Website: macys
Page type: customer-info-address
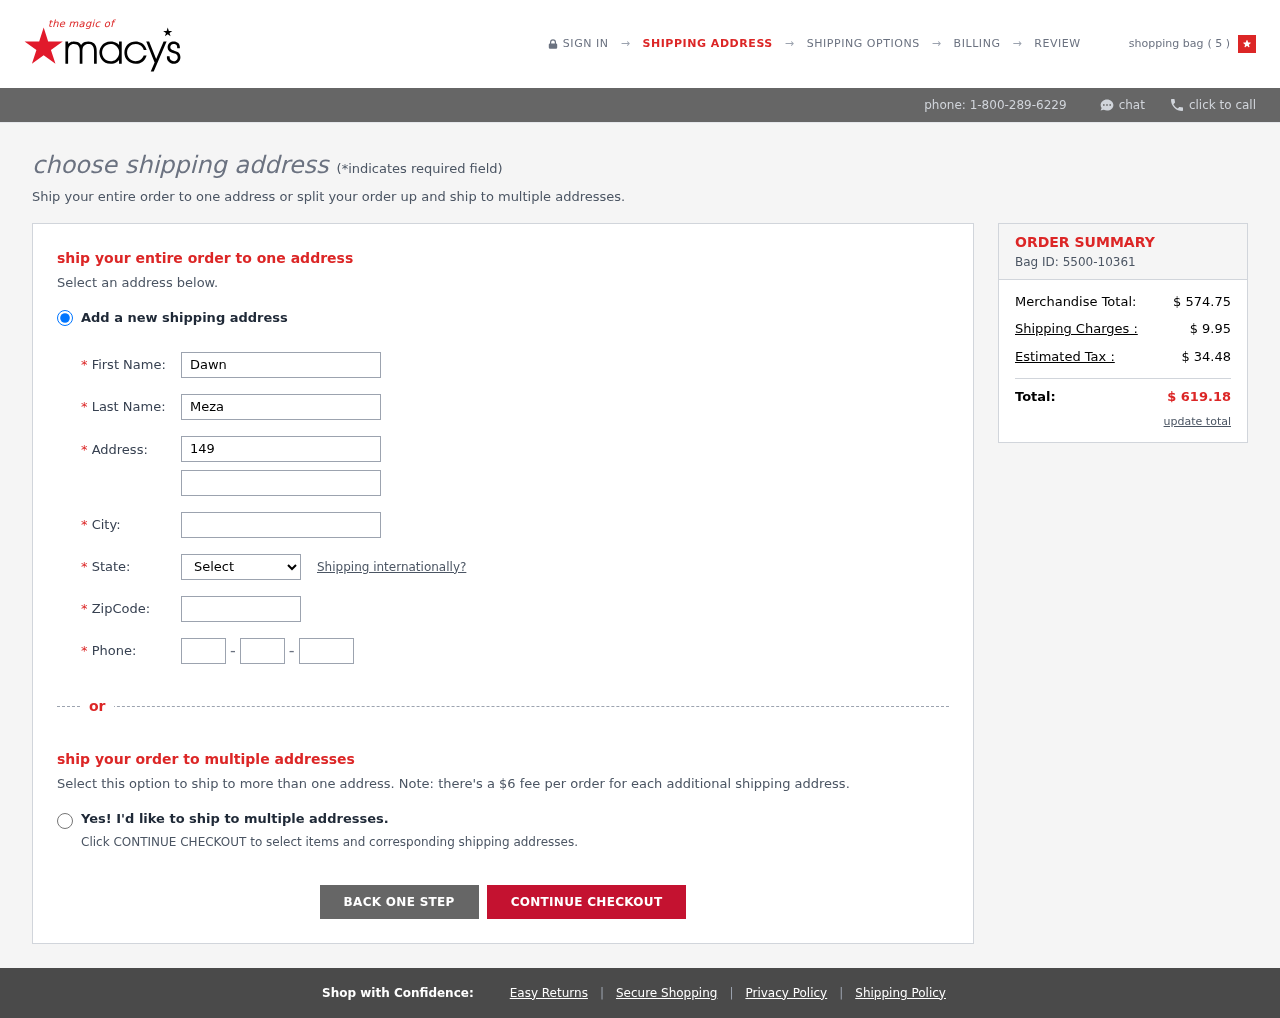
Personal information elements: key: PII_CITY
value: North Thomasshire
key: PII_FIRSTNAME
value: Dawn
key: PII_LASTNAME
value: Meza
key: PII_PHONE_AREA
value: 466
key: PII_PHONE_PREFIX
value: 653
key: PII_PHONE_SUFFIX
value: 4084
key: PII_POSTCODE
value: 30314
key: PII_STATE_ABBR
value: LA
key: PII_STREET
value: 149 Kennedy Freeway
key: PII_STREET2
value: Suite 735
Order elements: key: ORDER_NUM_ITEMS
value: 5
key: ORDER_ID
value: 5500-10361
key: ORDER_SUBTOTAL
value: $ 574.75
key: ORDER_SHIPPING_COST
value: $ 9.95
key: ORDER_TAX
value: $ 34.48
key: ORDER_TOTAL
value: $ 619.18